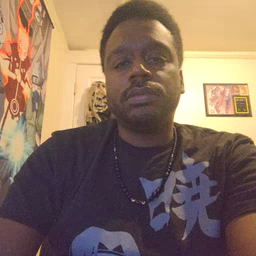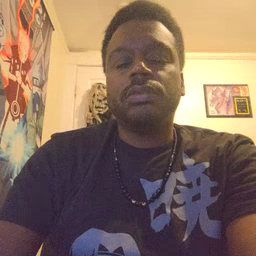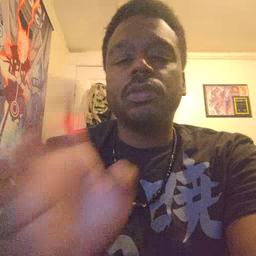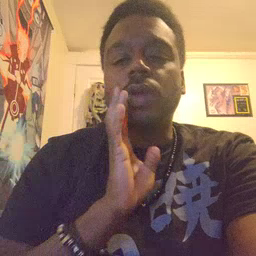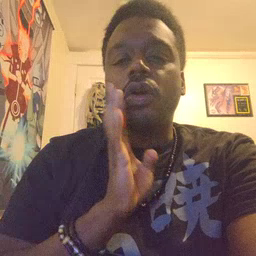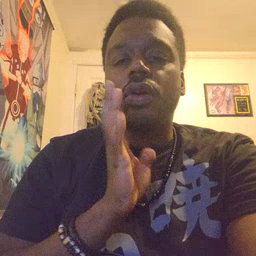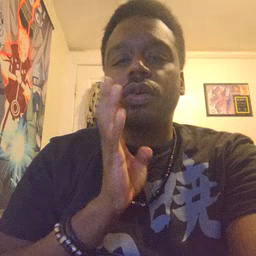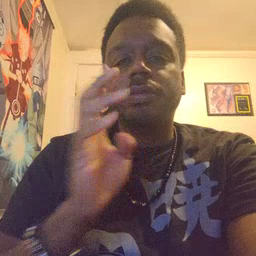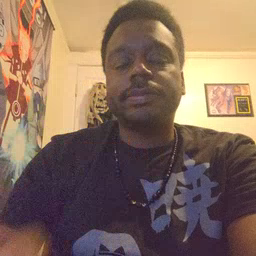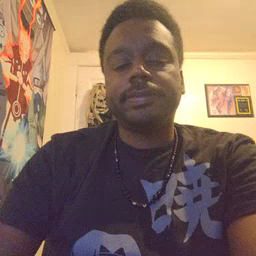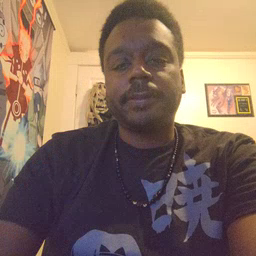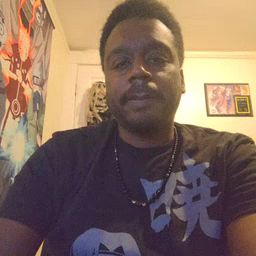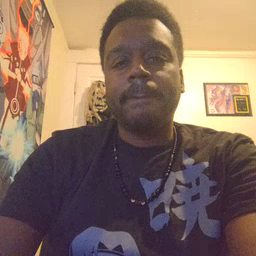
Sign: talk